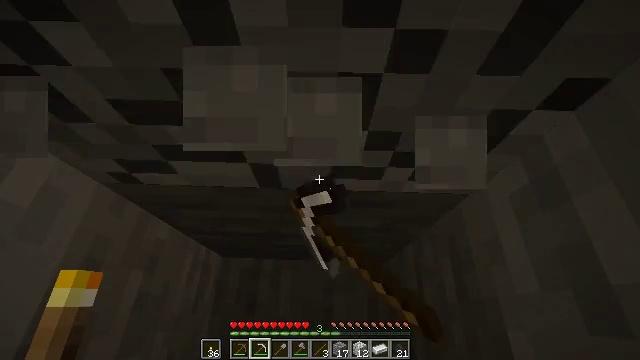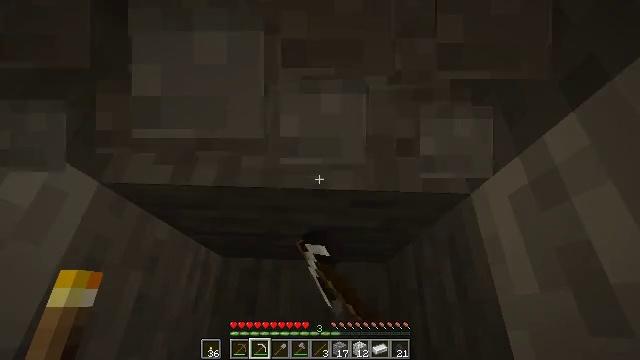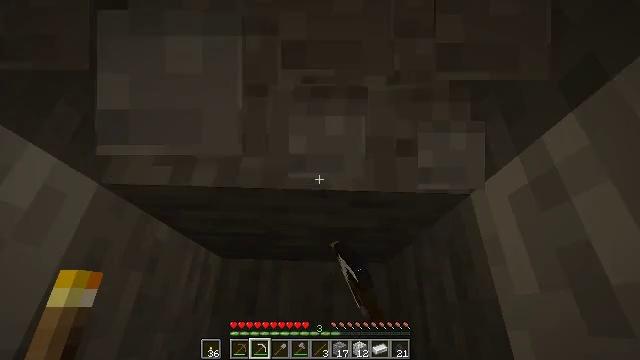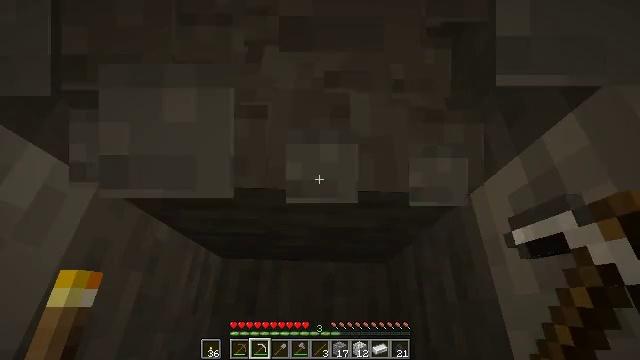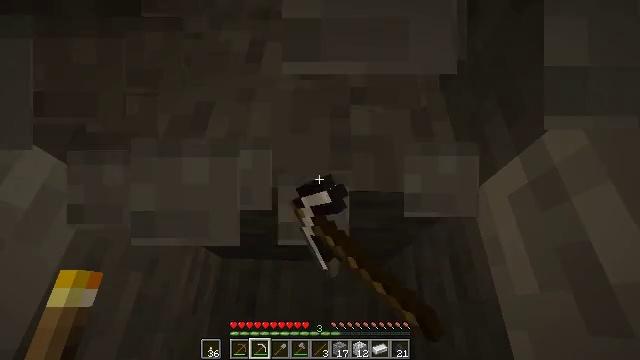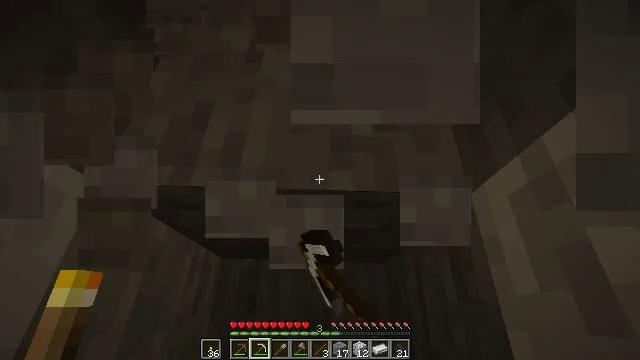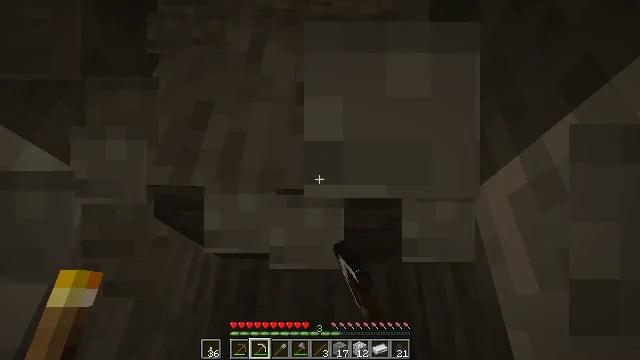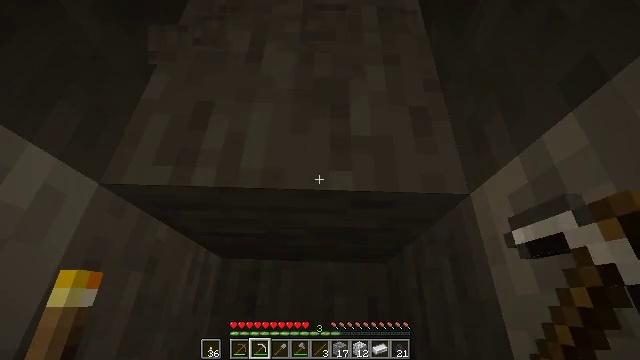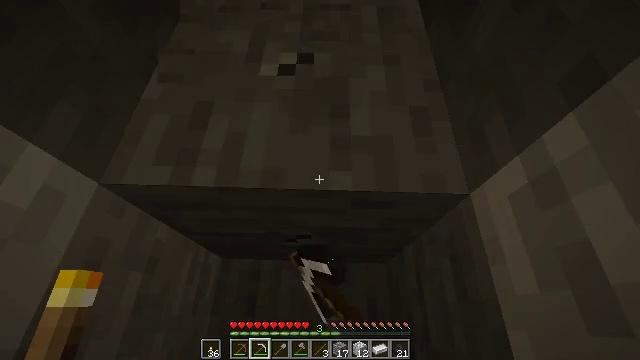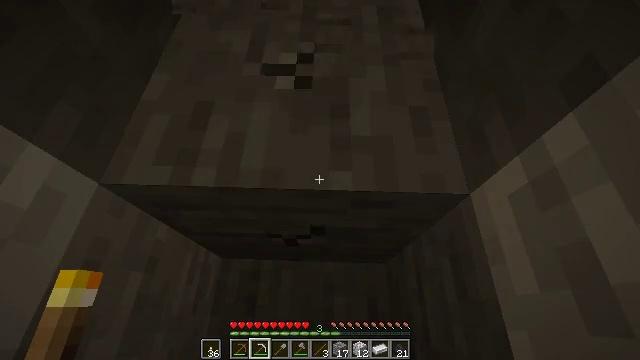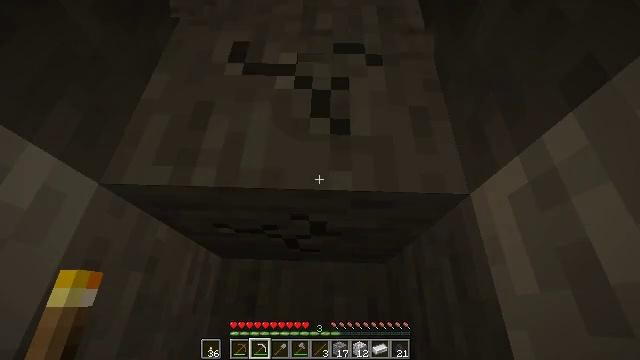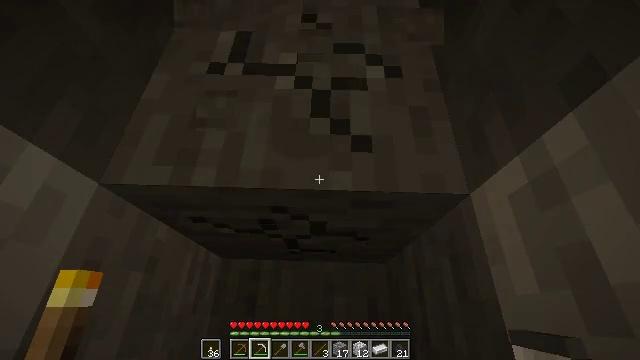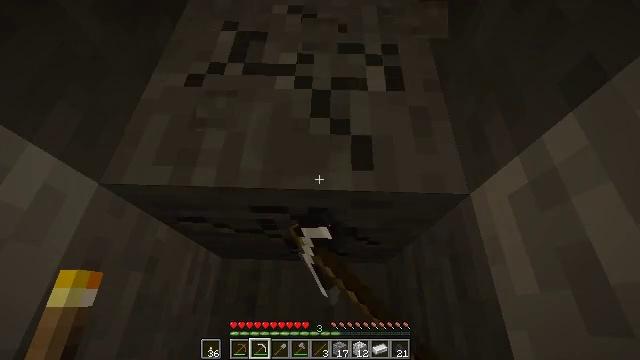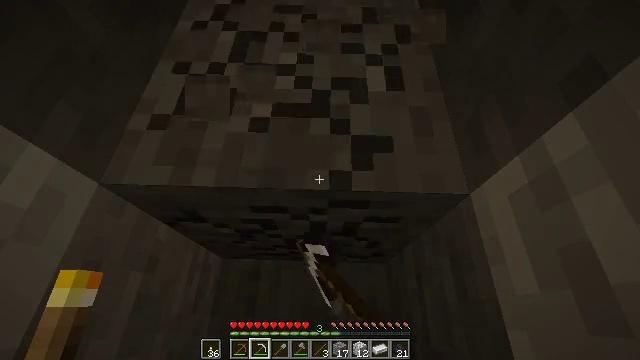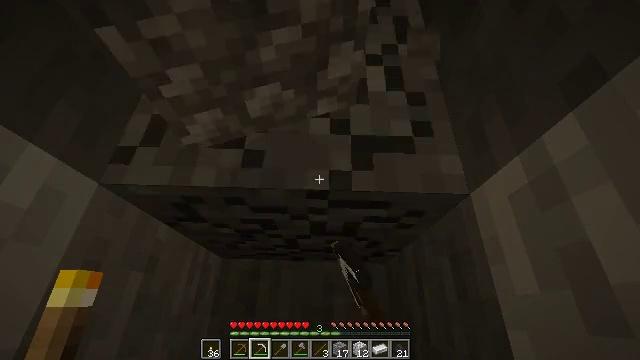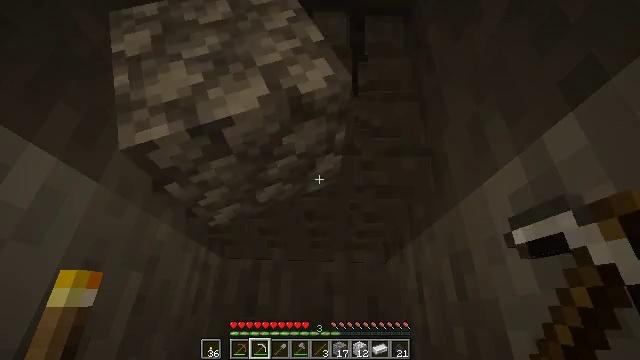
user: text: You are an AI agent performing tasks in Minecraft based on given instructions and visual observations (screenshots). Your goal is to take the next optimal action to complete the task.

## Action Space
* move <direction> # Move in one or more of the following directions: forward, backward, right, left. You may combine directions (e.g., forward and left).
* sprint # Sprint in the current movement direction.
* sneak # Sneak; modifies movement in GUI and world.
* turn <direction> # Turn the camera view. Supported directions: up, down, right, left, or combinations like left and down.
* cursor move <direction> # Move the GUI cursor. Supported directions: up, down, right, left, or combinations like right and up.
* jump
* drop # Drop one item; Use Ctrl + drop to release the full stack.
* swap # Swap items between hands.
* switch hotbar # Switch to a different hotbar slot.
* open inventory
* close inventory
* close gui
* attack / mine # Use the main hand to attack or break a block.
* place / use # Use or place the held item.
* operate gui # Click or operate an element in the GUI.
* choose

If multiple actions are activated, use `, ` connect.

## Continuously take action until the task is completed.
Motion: motion action
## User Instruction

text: Break the stone block.
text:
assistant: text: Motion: attack / mine
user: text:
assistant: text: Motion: attack / mine
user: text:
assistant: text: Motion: attack / mine
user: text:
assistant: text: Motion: attack / mine
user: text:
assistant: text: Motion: attack / mine
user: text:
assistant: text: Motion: attack / mine
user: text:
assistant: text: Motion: attack / mine
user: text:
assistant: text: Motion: attack / mine
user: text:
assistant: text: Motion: attack / mine
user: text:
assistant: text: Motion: attack / mine
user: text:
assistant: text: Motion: attack / mine
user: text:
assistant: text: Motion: attack / mine
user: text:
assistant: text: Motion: attack / mine
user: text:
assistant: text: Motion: attack / mine
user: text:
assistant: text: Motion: attack / mine
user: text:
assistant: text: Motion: attack / mine
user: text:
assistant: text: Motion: attack / mine
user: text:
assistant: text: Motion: attack / mine
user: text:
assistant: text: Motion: attack / mine
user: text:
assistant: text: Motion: attack / mine
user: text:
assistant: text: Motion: attack / mine
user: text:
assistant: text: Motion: attack / mine
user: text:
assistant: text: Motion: attack / mine
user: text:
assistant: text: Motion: attack / mine
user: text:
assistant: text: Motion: turn down, attack / mine
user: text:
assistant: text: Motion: attack / mine
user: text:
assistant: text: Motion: attack / mine
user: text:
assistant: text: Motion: attack / mine
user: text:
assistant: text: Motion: attack / mine
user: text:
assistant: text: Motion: attack / mine